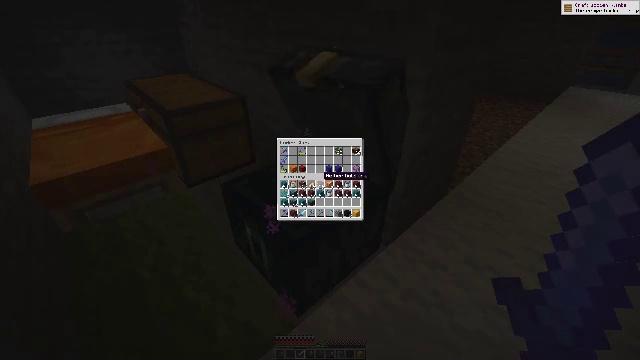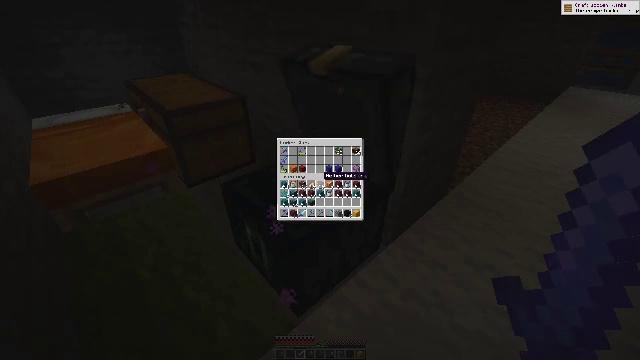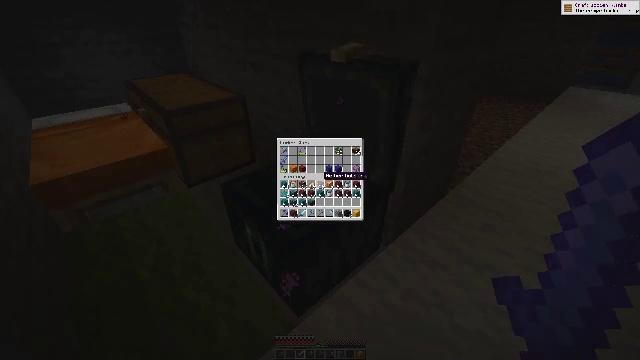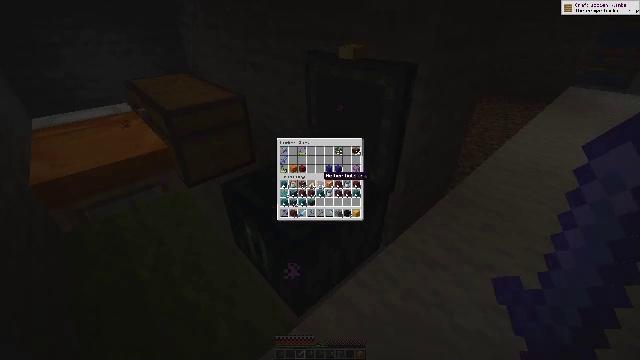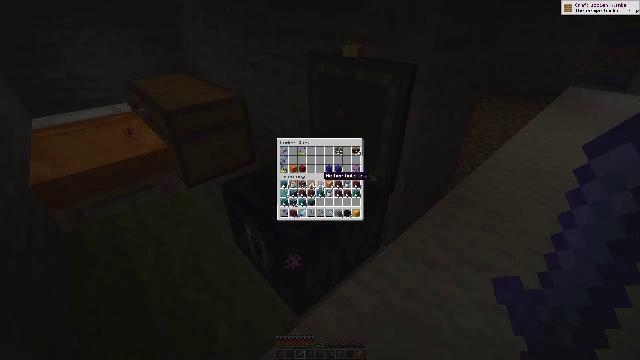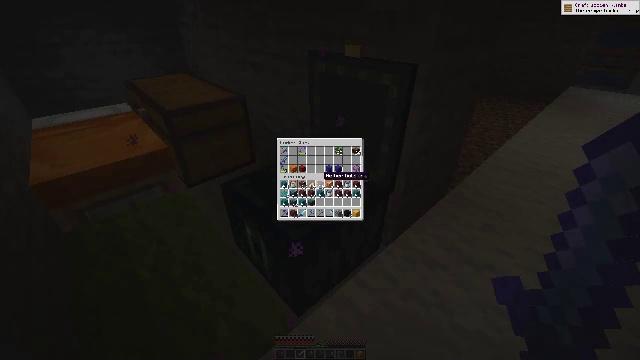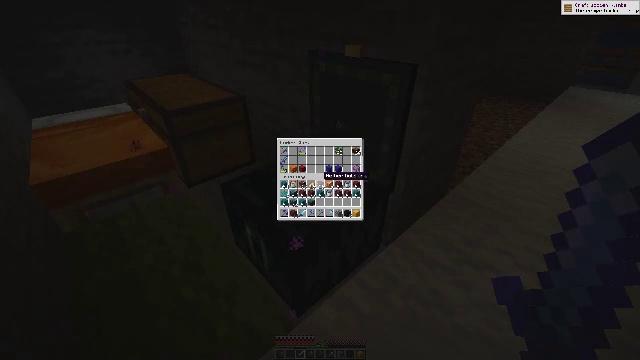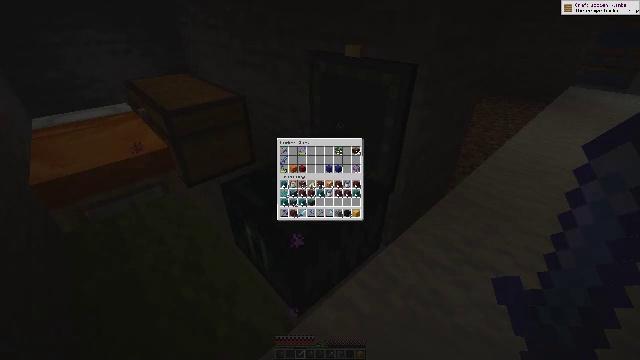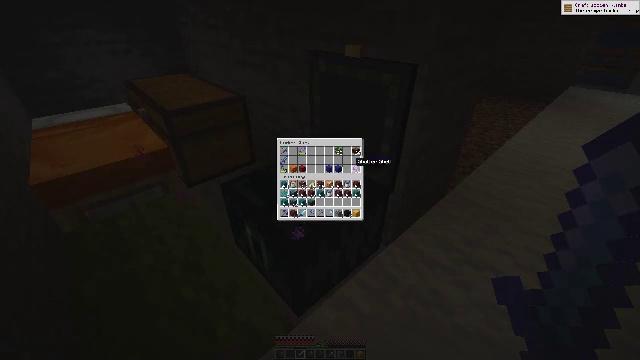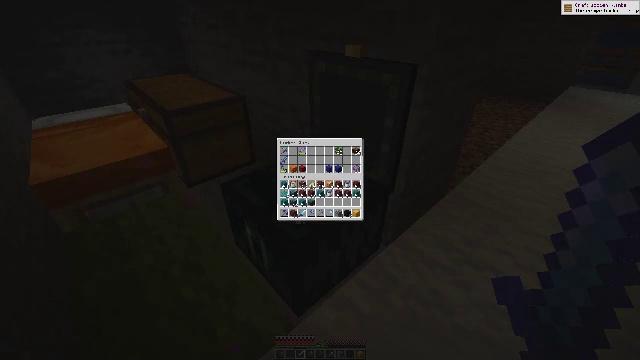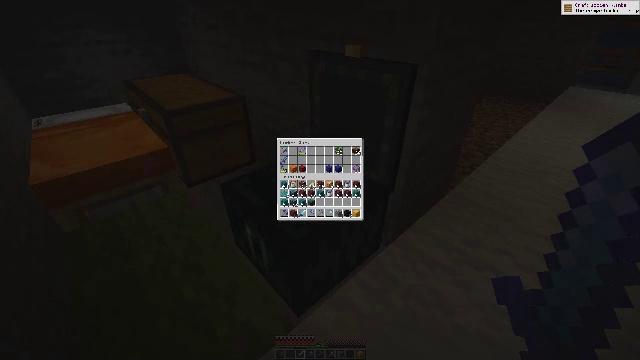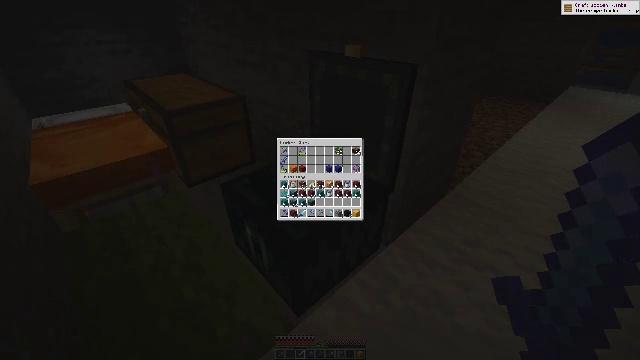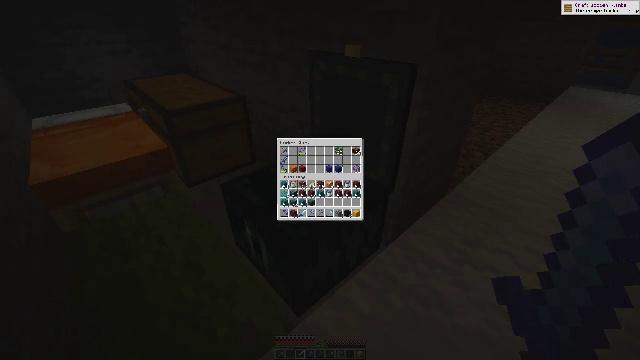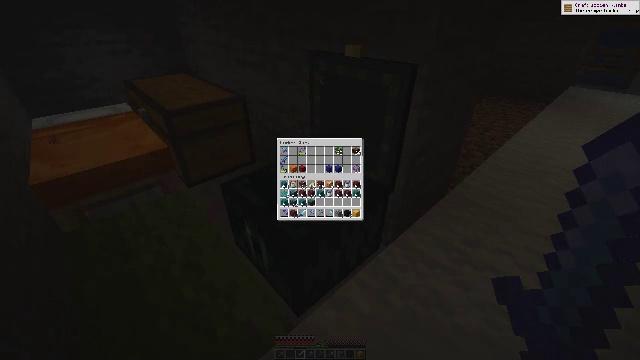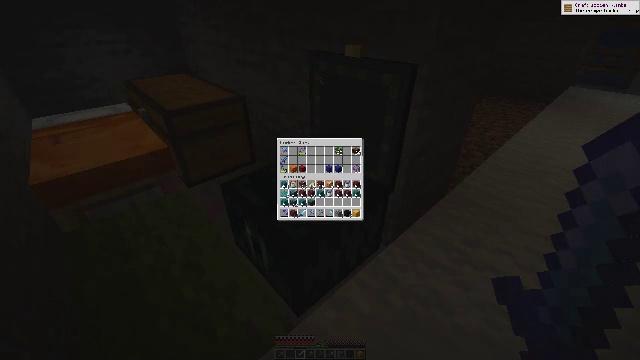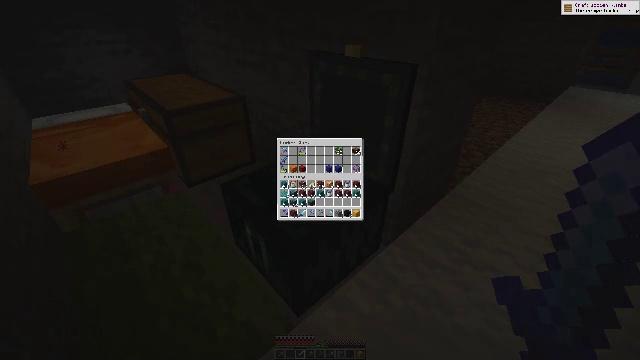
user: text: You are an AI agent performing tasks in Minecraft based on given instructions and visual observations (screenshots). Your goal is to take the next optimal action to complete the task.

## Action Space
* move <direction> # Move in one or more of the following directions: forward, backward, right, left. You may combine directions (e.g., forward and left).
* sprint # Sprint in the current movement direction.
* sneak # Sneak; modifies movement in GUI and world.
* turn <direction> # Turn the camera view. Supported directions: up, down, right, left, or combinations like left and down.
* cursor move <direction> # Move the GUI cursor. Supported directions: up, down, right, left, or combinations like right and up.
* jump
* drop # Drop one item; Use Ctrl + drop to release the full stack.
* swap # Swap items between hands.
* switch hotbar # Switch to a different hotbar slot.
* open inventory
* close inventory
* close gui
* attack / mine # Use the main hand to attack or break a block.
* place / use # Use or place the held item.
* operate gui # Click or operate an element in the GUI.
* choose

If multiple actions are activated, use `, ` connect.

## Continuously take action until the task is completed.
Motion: motion action
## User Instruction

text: Gather vines from trees or structures.
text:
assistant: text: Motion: no_op
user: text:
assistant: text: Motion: no_op
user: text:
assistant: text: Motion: no_op
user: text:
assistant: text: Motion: no_op
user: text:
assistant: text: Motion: no_op
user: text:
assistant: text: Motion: no_op
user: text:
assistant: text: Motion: turn right
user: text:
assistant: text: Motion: turn right and up
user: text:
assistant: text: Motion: turn right and up
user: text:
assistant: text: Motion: turn right and up
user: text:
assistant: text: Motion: no_op
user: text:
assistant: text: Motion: turn left
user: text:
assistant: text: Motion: turn left
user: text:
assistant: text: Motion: turn left
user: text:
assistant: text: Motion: turn left
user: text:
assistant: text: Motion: turn left and down
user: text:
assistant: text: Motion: turn left and down
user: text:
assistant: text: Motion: turn left and down
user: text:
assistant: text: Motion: turn down
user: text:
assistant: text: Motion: turn down
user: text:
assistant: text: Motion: turn down
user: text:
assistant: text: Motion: no_op
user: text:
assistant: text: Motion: no_op
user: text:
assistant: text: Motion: no_op
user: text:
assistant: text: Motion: no_op
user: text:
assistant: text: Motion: no_op
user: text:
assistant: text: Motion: no_op
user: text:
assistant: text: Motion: no_op
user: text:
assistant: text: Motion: attack / mine
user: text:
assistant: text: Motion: attack / mine